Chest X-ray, PA view. Patient: 53 years old, sex F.
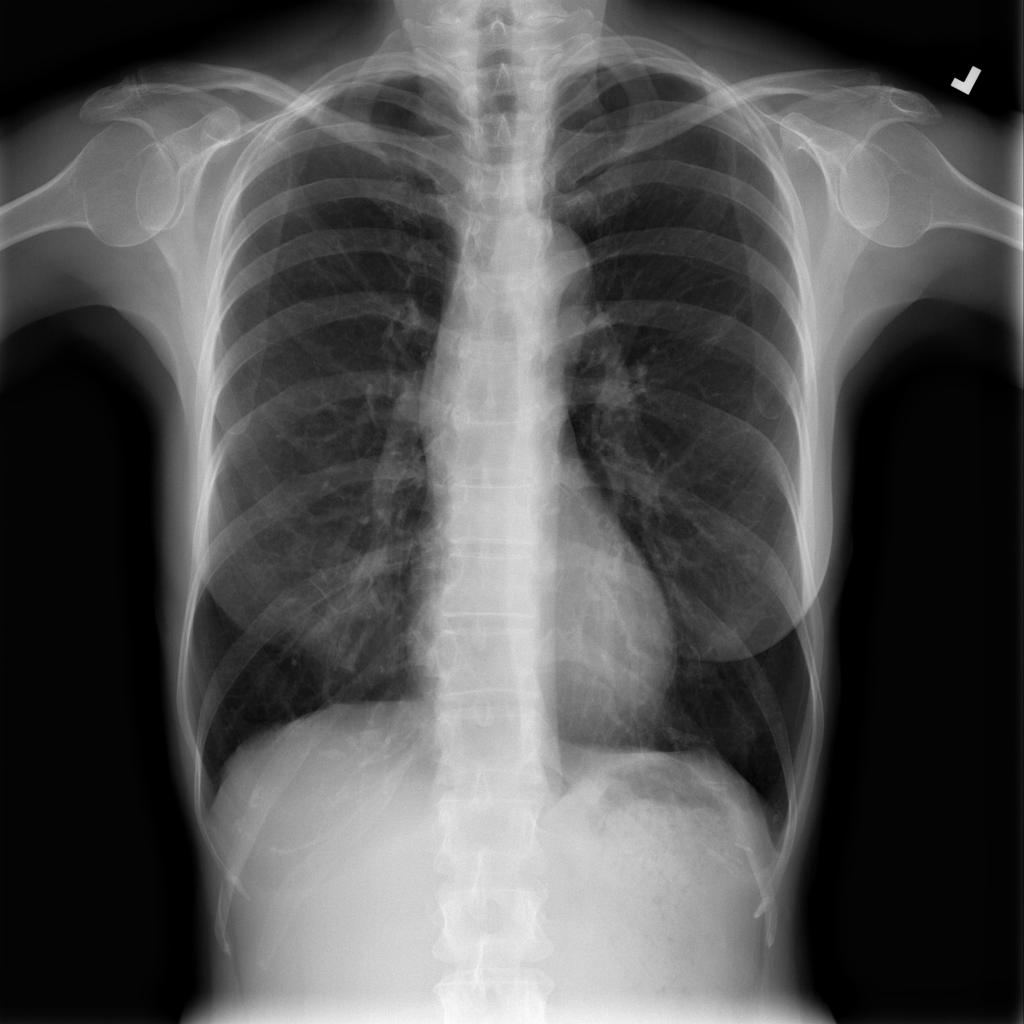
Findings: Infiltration